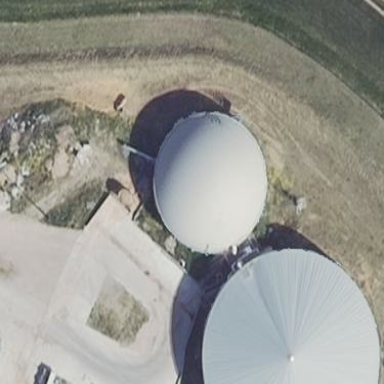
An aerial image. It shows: Storage tank with man-made structure.